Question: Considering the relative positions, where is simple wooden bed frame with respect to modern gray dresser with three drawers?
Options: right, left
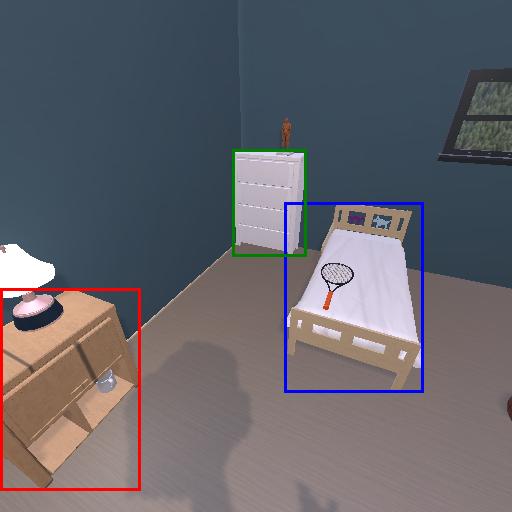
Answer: right